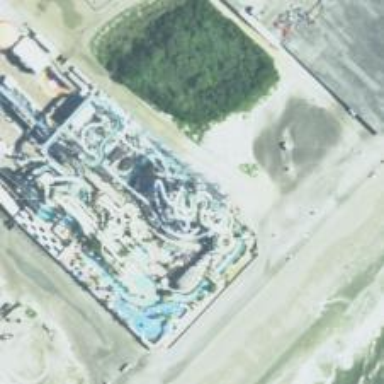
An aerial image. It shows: Water slide attraction.